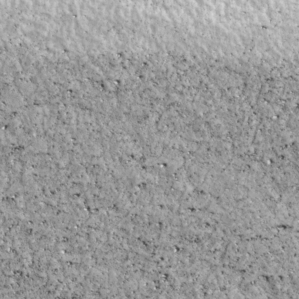
Label: non_frost